Field crop: maize
Growth stage: 2
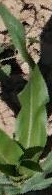
Species: maize